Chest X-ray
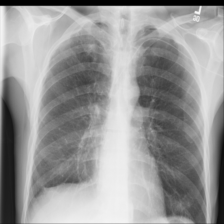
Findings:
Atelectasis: negative
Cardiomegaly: negative
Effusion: positive
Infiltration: positive
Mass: negative
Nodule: negative
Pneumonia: negative
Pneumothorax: negative
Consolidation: negative
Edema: negative
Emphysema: negative
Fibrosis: negative
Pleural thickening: negative
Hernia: negative